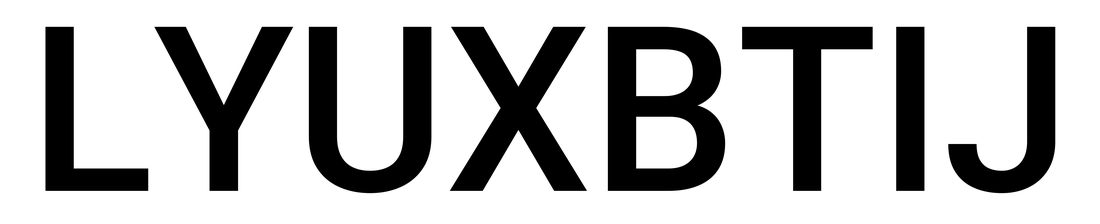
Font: Roboto_Medium